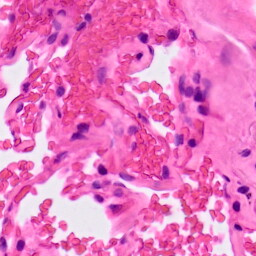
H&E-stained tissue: Lung